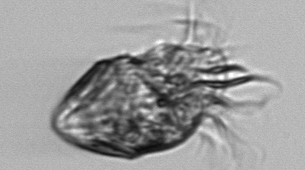
Label: Strombidium_morphotype1